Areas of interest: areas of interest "Hotel"
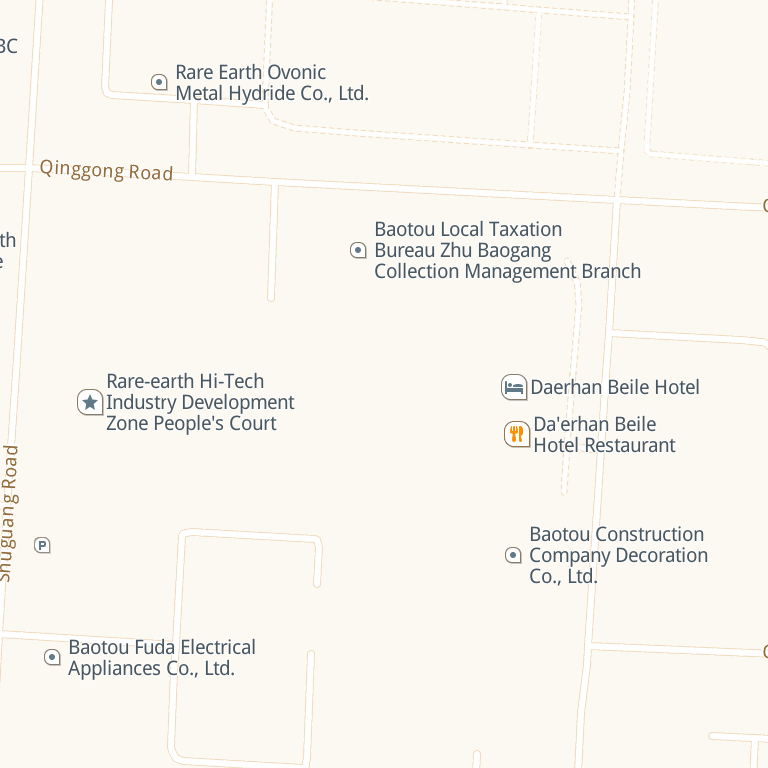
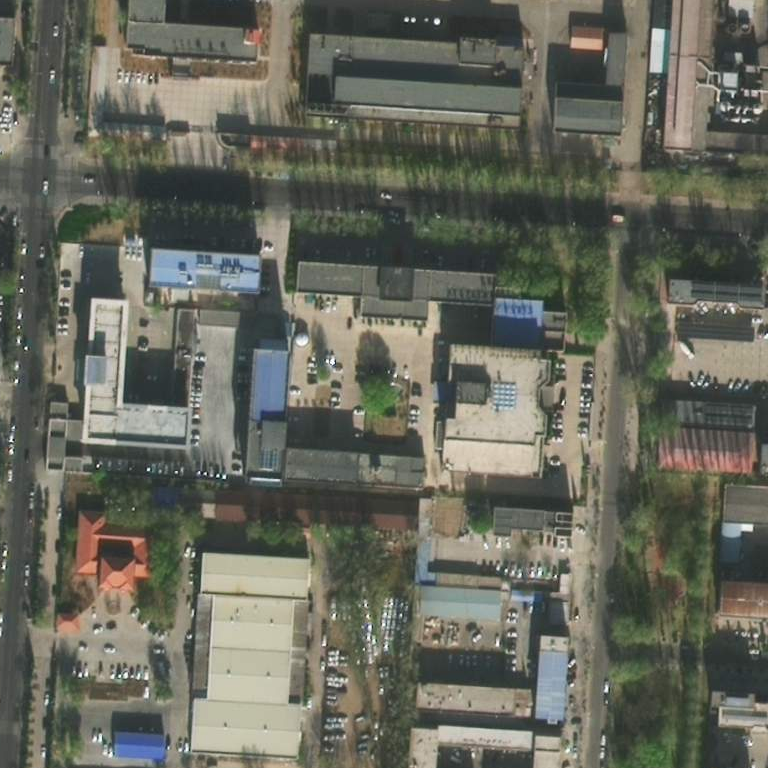